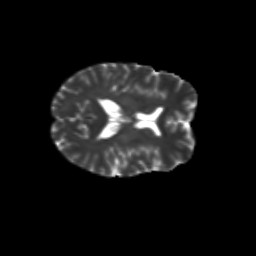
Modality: T2w
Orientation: axial
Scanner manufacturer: siemens
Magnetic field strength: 3 T
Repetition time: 9.2 s
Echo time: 0.084 s